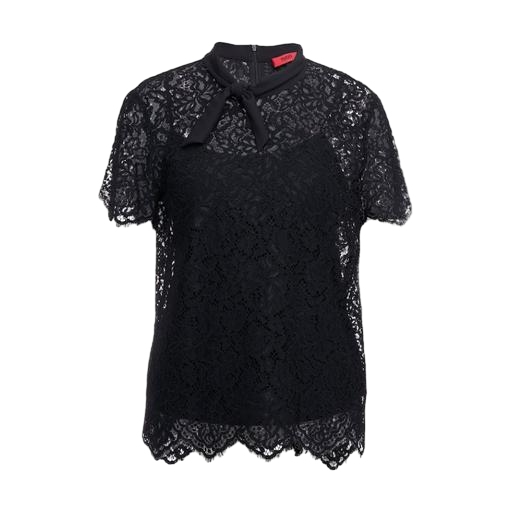
black floral-lace shirt, lace shirt, black lace shirt, white background